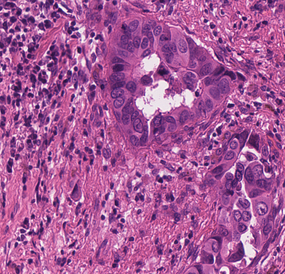
Tumor epithelial tissue: yes
Tumor-associated stroma tissue: yes
Normal tissue: no